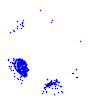
Particle: proton